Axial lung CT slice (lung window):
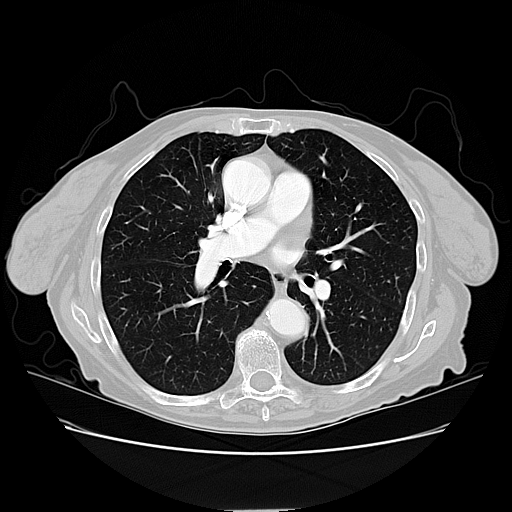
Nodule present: no